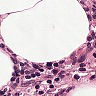
Metastatic tissue present: no